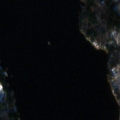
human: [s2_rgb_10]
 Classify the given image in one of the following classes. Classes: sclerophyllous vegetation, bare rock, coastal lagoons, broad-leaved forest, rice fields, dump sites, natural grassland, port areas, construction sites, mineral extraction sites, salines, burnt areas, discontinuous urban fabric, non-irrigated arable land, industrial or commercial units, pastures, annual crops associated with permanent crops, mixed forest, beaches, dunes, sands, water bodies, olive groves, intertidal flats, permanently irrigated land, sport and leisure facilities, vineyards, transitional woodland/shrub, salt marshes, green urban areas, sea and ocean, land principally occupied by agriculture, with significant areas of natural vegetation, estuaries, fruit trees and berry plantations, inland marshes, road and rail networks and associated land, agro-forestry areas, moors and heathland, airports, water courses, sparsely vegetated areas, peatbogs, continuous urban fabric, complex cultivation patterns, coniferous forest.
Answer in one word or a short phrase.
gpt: land principally occupied by agriculture, with significant areas of natural vegetation, coniferous forest, mixed forest, water bodies